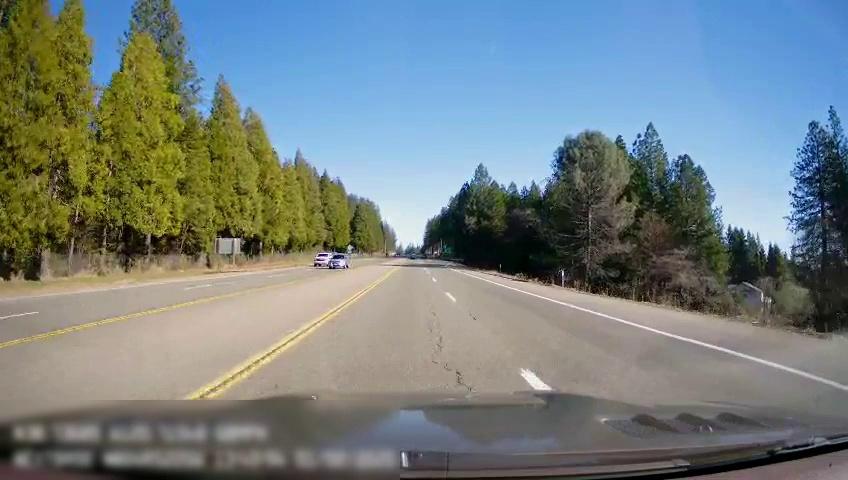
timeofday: Day
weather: Sunny
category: Drivable Space
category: Vehicles | SUV
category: Vehicles | Car
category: Lanes | Opposite Lane
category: Lanes | Opposite Lane
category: Lanes | Current Lane
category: Lanes | Alternate Lane
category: Lanes | Current Lane
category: Lanes | Alternate Lane
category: Lanes | Opposite Lane
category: Lanes | Opposite Lane